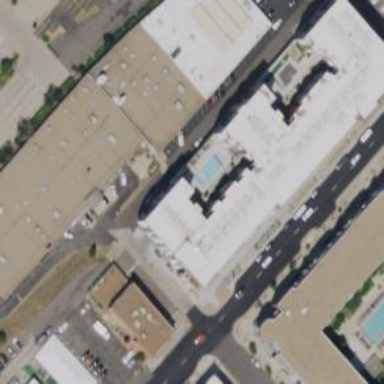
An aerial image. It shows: Commercial building with brown roof.